Field crop: maize
Growth stage: 1
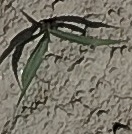
Species: sorghum